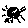
Label: moon